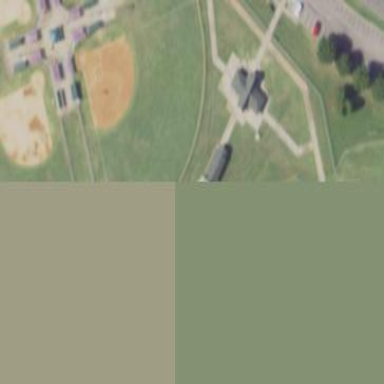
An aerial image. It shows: Softball pitch for leisure land activities.